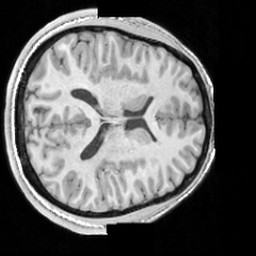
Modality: T1w
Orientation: axial
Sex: male
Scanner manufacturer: siemens
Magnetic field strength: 3 T
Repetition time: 1.63 s
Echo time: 0.00311 s